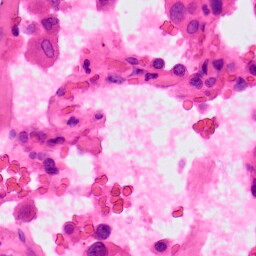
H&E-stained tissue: Lung